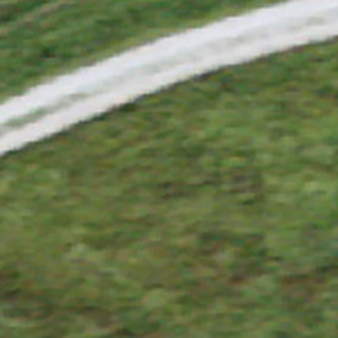
Label: other